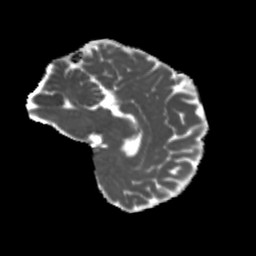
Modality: MD
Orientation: sagittal
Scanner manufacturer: siemens
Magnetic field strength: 3 T
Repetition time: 4 s
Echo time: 0.0594 s